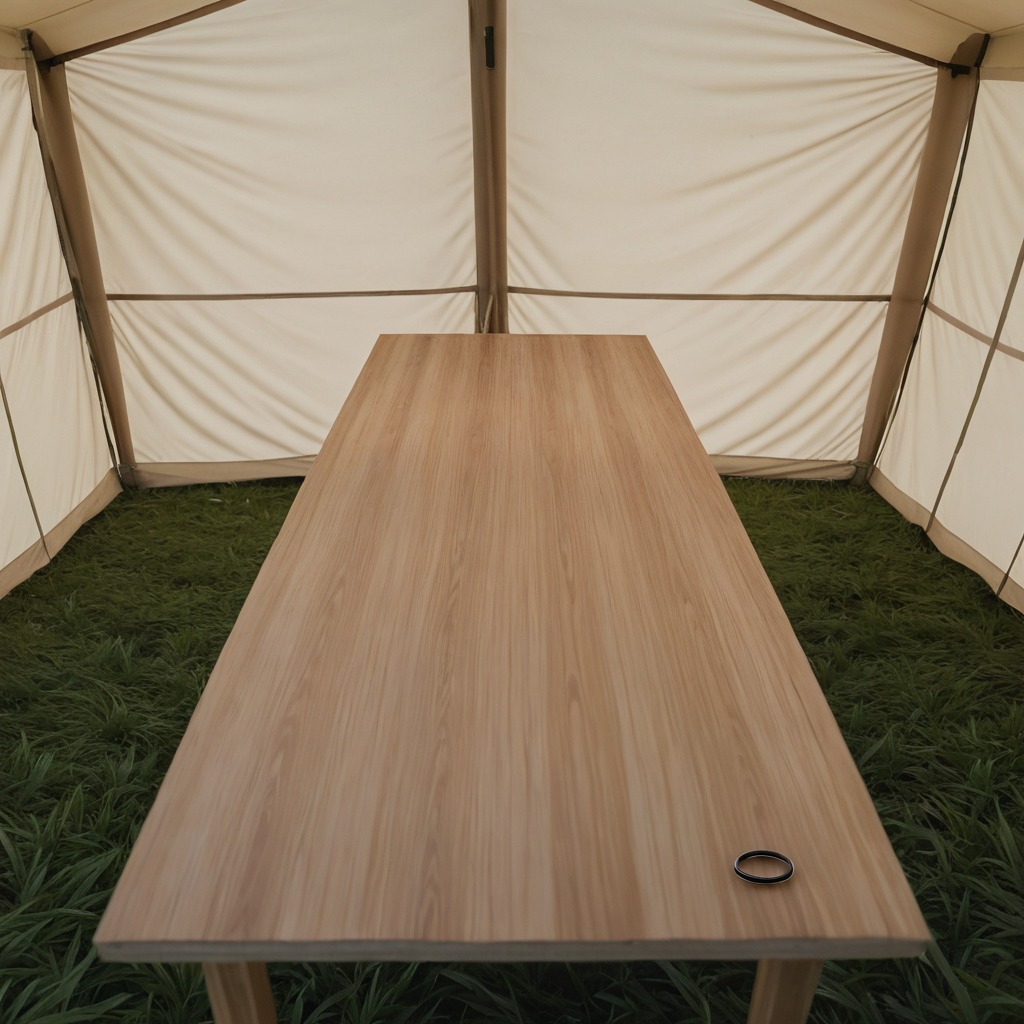
A rubber O-ring is lying on a wooden table inside a jungle field workshop tent humid ambient light worn but